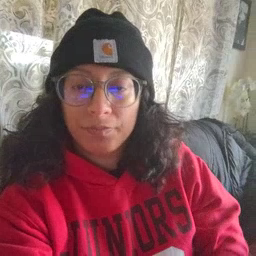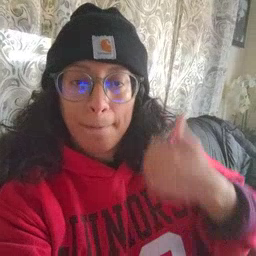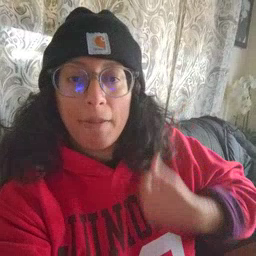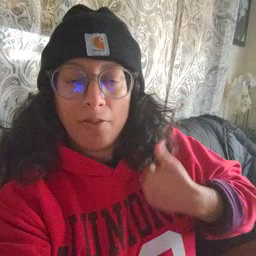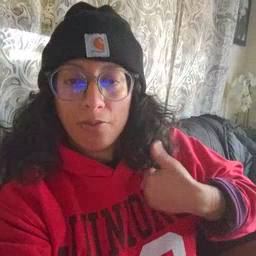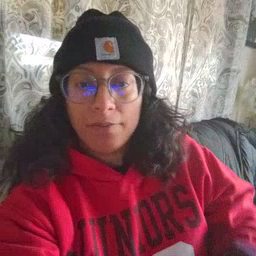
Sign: bath